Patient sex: F
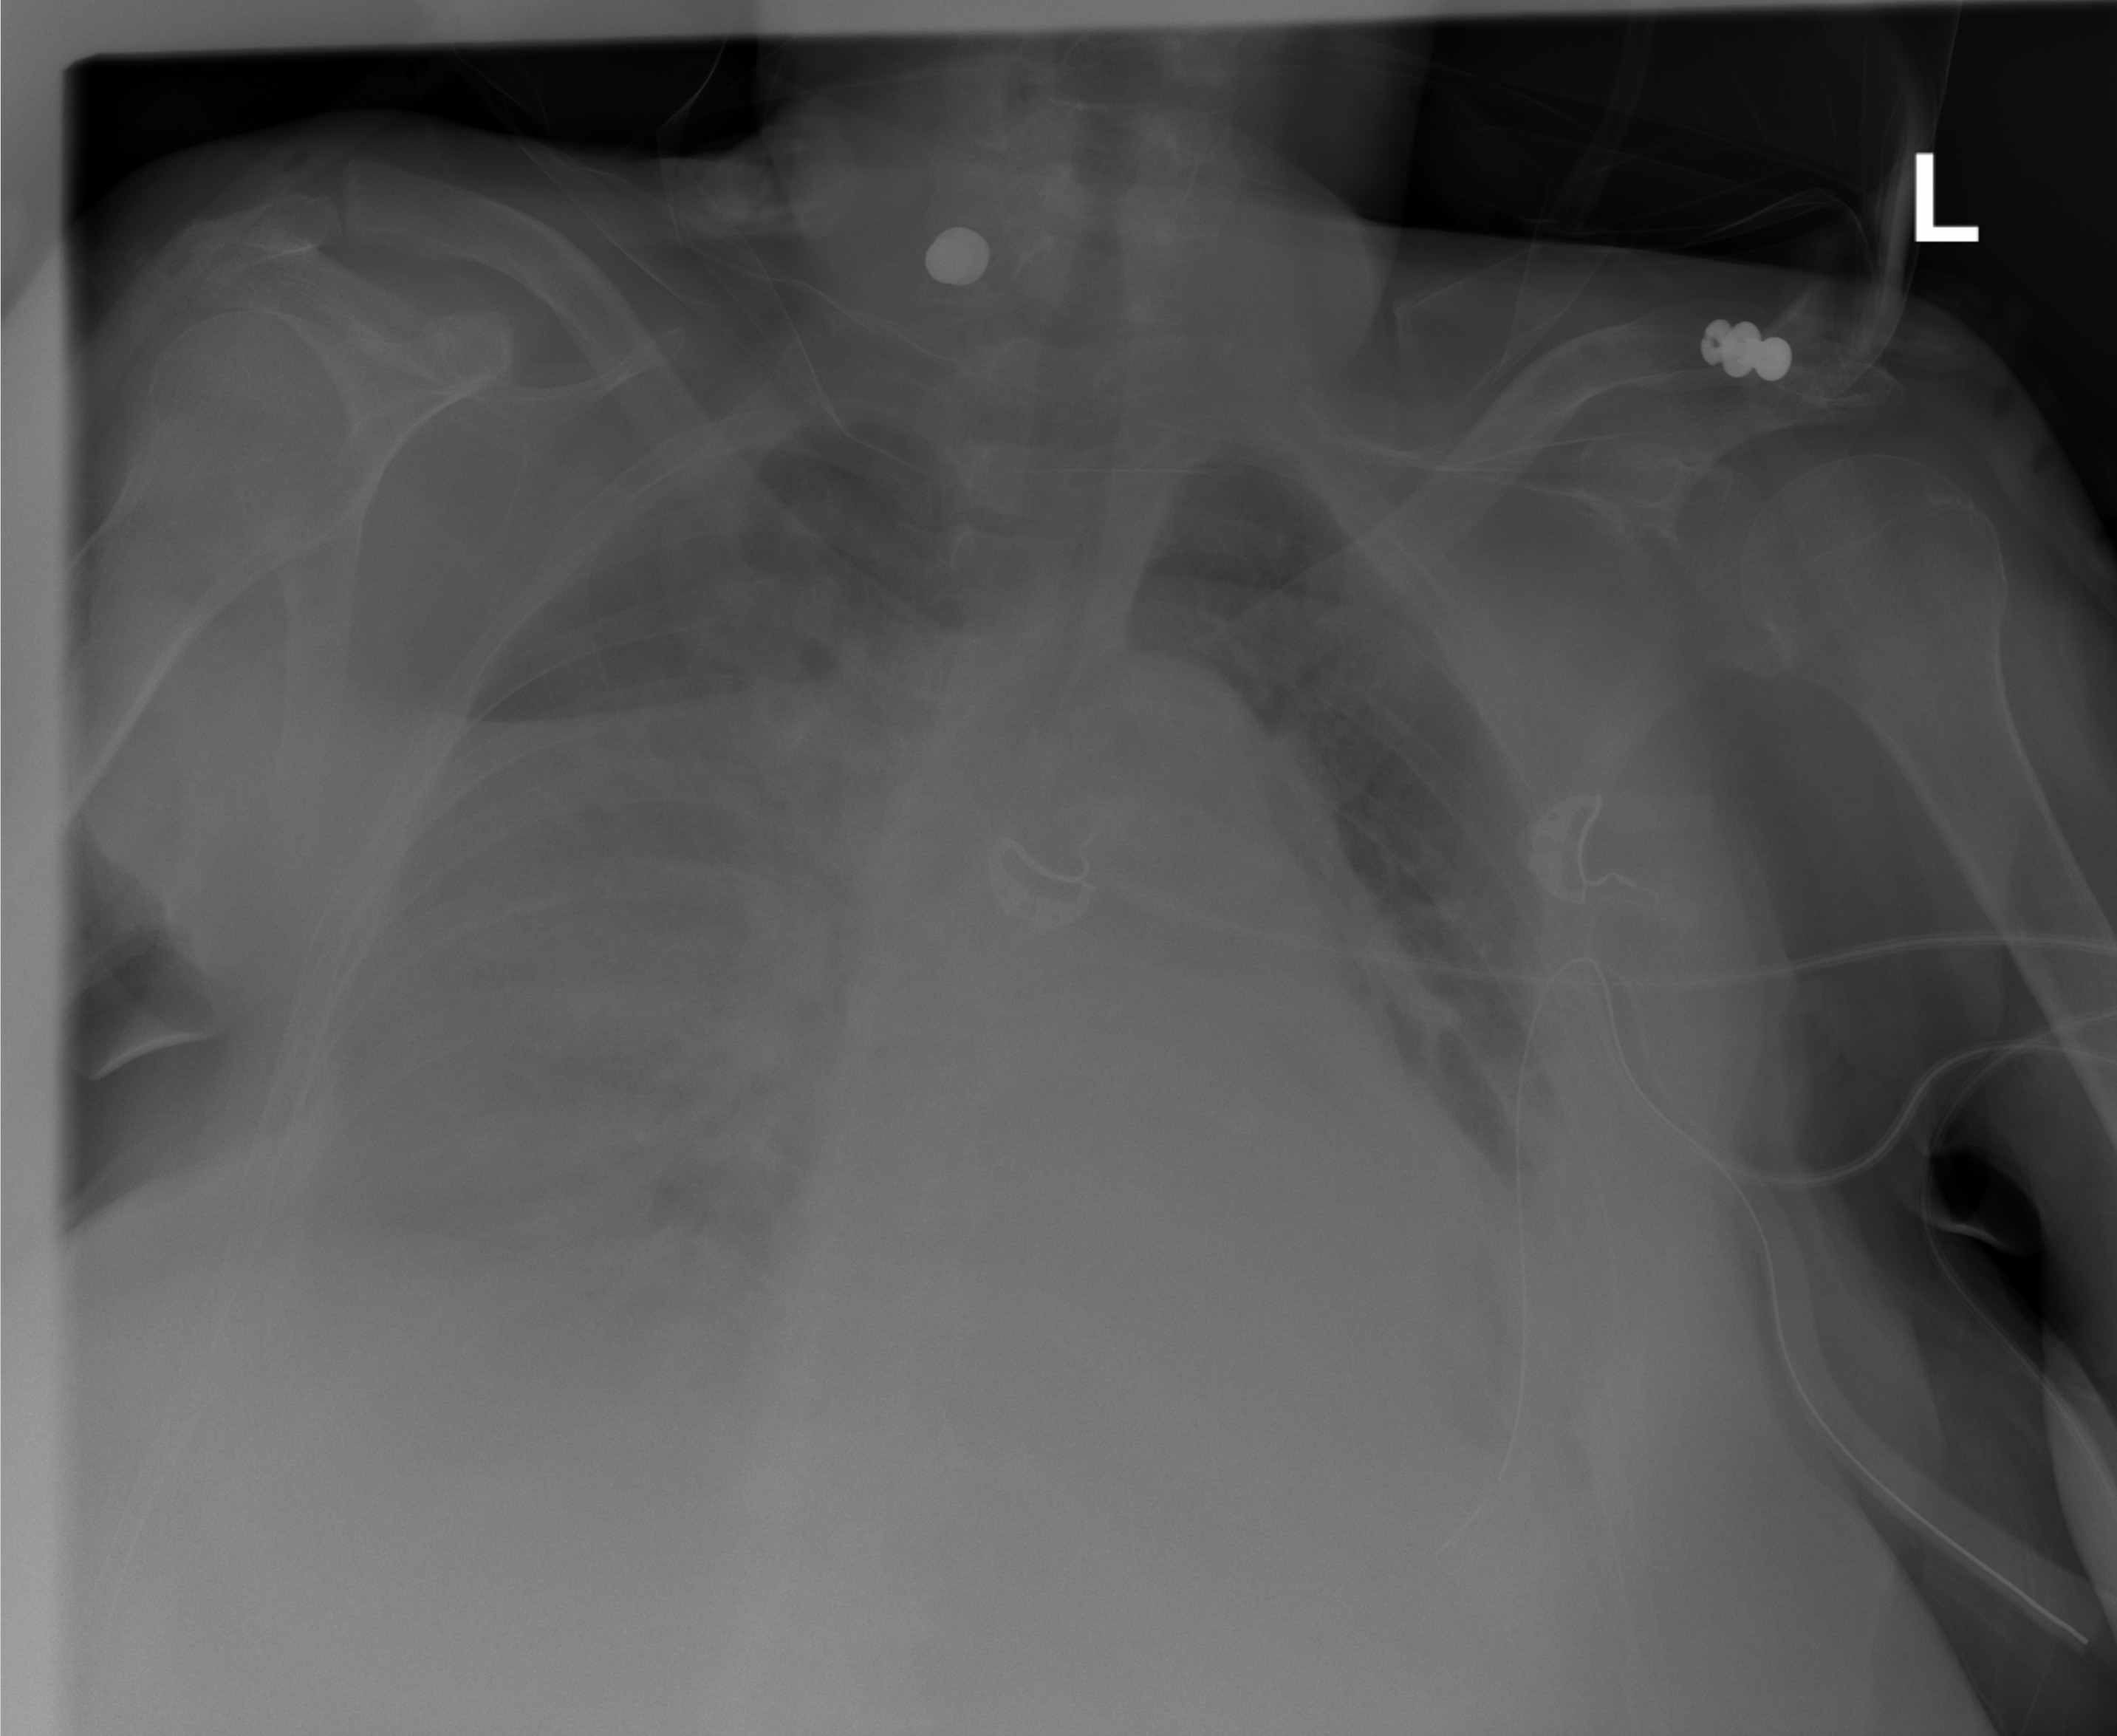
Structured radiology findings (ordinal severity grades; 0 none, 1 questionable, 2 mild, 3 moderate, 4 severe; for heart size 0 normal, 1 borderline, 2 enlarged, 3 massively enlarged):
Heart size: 2
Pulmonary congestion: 2
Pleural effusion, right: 3
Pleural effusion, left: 3
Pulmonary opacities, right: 2
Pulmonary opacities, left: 2
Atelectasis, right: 2
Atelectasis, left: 3